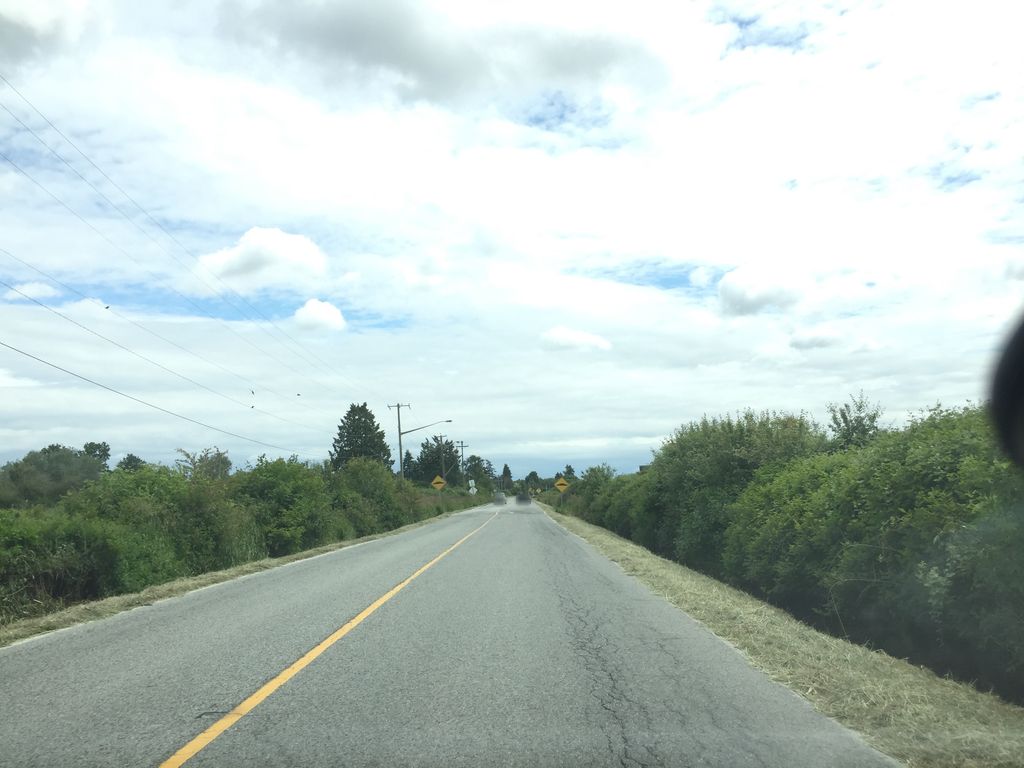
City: vancouver